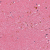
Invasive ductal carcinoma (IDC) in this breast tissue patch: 0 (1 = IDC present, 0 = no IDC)